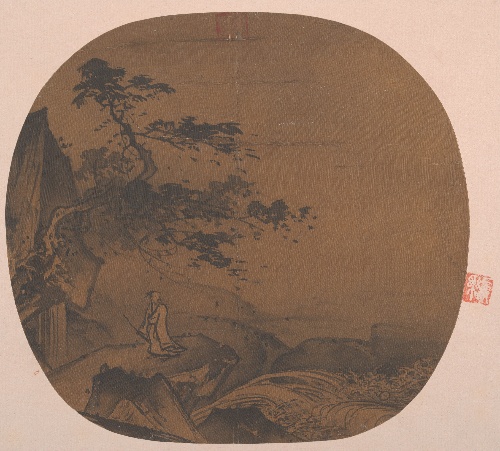
Artist: Unidentified artist
Date: 18th–19th century
Object type: Fan mounted as an album leaf
Classification: Paintings
Medium: Fan mounted as an album leaf; ink on silk
Culture: China
Period: Qing dynasty (1644–1911)
Dimensions: 9 x 9 5/8 in. (22.9 x 24.4 cm)
Department: Asian Art
Credit line: From the Collection of A. W. Bahr, Purchase, Fletcher Fund, 1947
Accession year: 1947
Repository: Metropolitan Museum of Art, New York, NY
Tags: Landscapes|Men|Trees